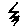
Label: zigzag